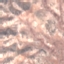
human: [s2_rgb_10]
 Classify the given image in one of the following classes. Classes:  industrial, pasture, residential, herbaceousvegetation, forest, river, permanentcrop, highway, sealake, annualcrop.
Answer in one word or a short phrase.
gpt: HerbaceousVegetation